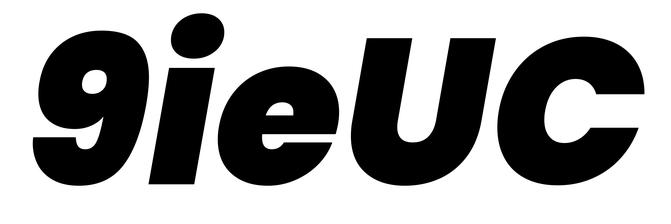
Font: Poppins-BlackItalic